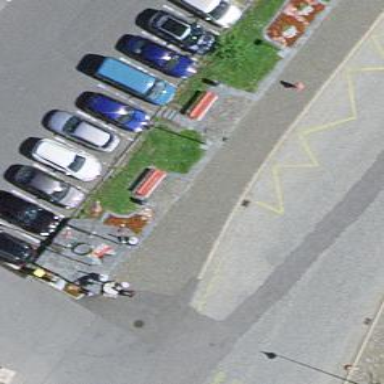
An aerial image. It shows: Road serving as parking aisle.